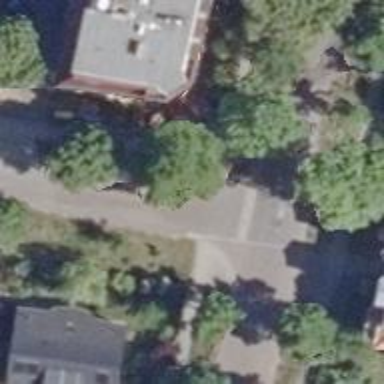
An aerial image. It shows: Asphalt road in residential area.